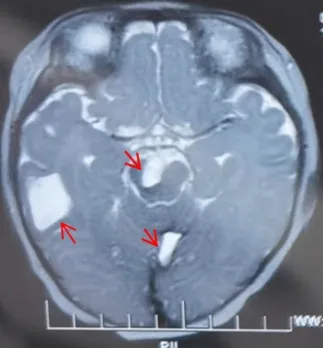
Comparison of lesions on head magnetic resonance imaging (MRI) before and after treatment. And after treatment.
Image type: radiology (mri)